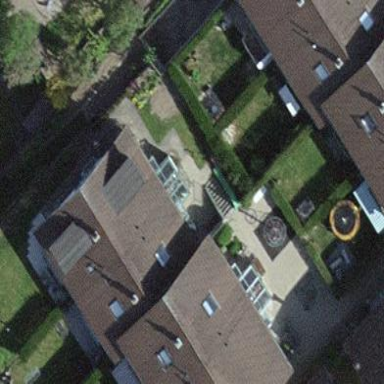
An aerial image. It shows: Terrace building.